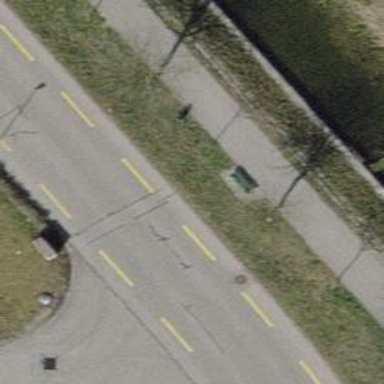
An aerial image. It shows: Bench for seating.